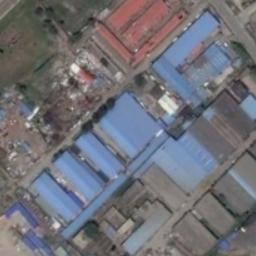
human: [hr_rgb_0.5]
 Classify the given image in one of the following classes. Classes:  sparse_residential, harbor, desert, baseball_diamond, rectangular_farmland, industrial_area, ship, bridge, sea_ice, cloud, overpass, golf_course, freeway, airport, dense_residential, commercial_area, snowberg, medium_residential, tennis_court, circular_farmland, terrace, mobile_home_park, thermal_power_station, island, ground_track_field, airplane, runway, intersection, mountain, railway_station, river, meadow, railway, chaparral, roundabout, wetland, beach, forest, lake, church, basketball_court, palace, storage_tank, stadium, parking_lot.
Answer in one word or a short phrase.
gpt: industrial_area